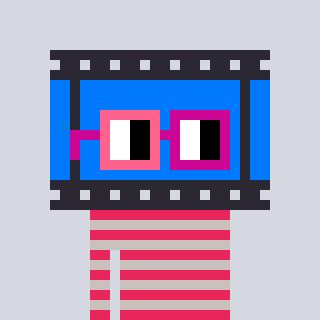
a pixel art character with square pink and red glasses, a film strip-shaped head and a foggrey-colored body on a cool background